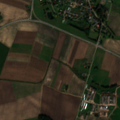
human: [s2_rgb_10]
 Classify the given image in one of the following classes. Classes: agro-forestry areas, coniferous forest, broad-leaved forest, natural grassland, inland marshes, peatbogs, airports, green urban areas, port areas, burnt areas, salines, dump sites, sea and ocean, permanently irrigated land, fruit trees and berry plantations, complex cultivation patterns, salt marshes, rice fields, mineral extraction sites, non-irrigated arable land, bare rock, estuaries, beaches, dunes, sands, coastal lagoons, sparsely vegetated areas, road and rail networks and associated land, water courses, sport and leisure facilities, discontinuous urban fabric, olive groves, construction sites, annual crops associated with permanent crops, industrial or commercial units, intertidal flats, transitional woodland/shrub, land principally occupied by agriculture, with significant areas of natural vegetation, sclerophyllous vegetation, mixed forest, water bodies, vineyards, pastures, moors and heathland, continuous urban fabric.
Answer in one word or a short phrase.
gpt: discontinuous urban fabric, non-irrigated arable land